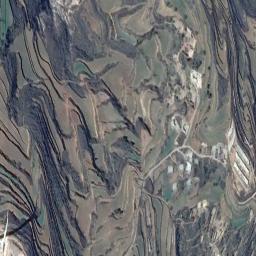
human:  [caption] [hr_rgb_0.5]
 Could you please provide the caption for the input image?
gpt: Numerous green plants are on the terrace .

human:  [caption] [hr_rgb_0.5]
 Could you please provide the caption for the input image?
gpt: There is a straight path between the terraces .

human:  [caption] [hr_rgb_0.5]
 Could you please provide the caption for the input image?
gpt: The green and bare terrace is next to some houses .

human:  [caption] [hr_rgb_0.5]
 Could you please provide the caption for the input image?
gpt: There are several houses in a large layer of brown and green mixed terraces .

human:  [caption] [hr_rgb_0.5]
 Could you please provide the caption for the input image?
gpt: There are some buildings among the terraces .